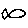
Label: fish